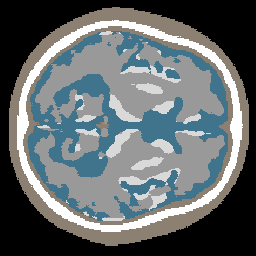
Label: no_lesion